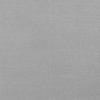
Label: dusty